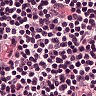
Metastatic tissue present: no